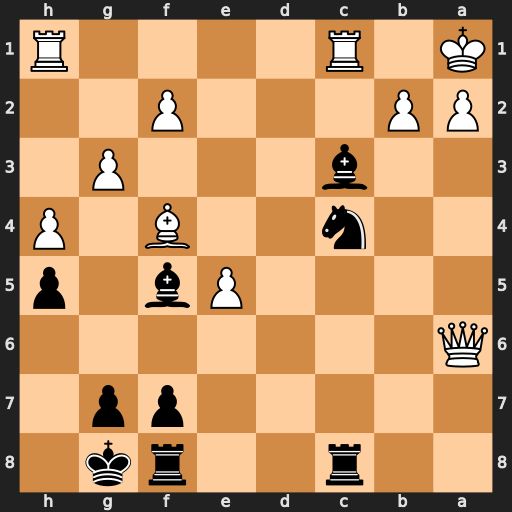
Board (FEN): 2r2rk1/5pp1/Q7/4Pb1p/2n2B1P/2b3P1/PP3P2/K1R4R
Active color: b
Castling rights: -
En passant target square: -
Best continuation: Bxb2#